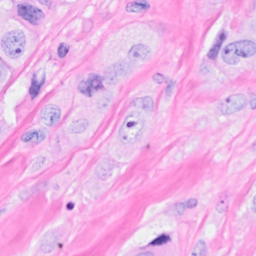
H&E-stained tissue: Breast